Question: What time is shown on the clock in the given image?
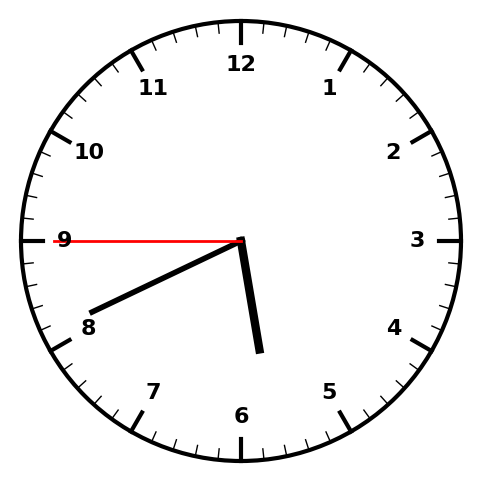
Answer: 05:40:45